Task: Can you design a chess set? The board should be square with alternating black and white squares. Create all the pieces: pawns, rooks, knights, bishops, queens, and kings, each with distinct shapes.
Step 1367:
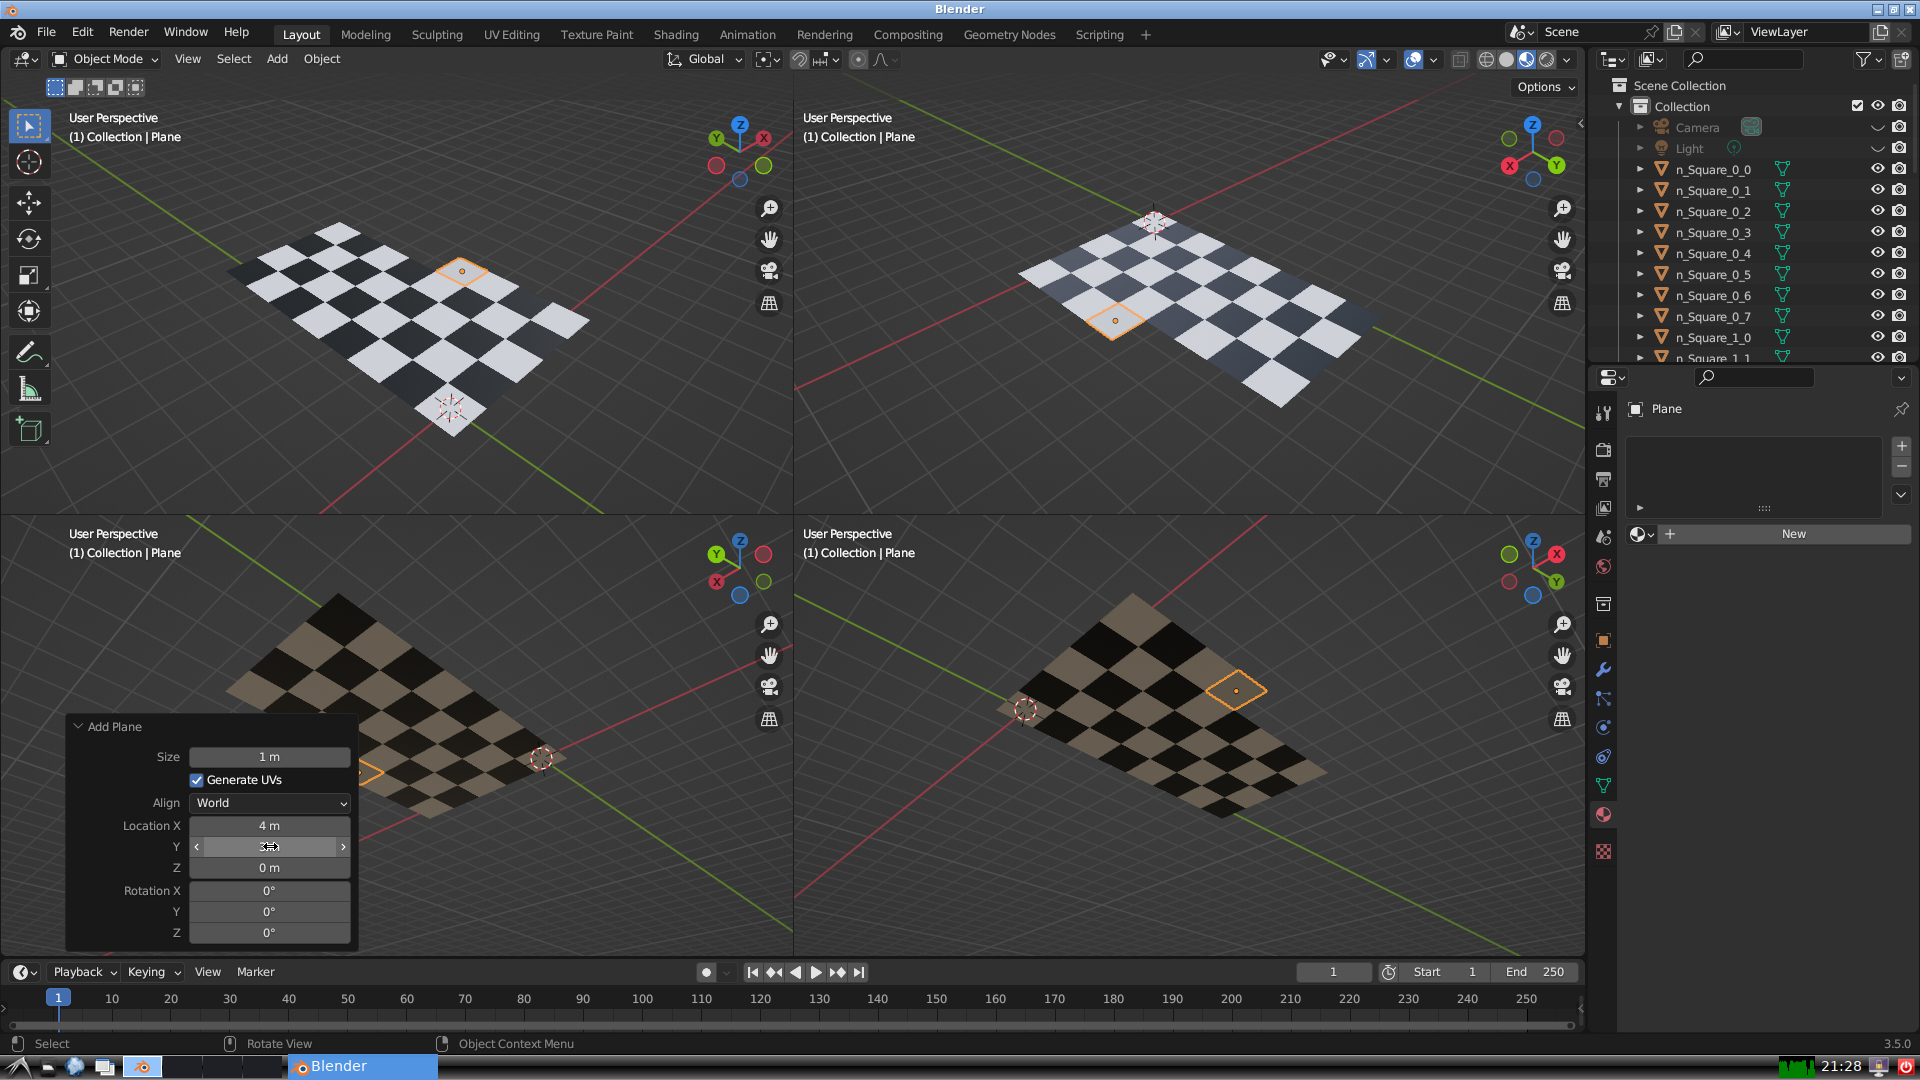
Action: {"mouse_move": [270, 867]}